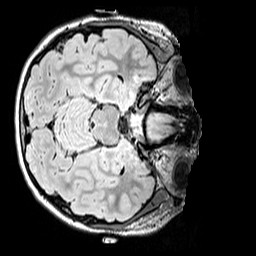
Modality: FLAIR
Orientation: axial
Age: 12
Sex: female
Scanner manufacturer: siemens
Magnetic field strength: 3 T
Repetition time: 5 s
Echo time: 0.388 s